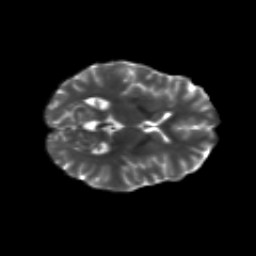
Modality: T2w
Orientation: axial
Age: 33
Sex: female
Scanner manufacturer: siemens
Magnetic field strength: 3 T
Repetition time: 8.8 s
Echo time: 0.085 s